Field crop: maize
Growth stage: 2
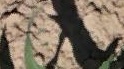
Species: maize